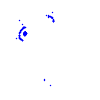
Particle: electron